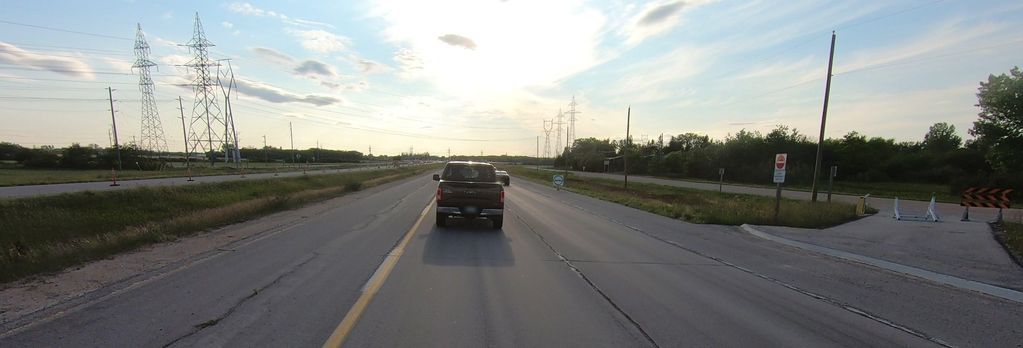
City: winnipeg